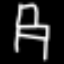
Label: chair